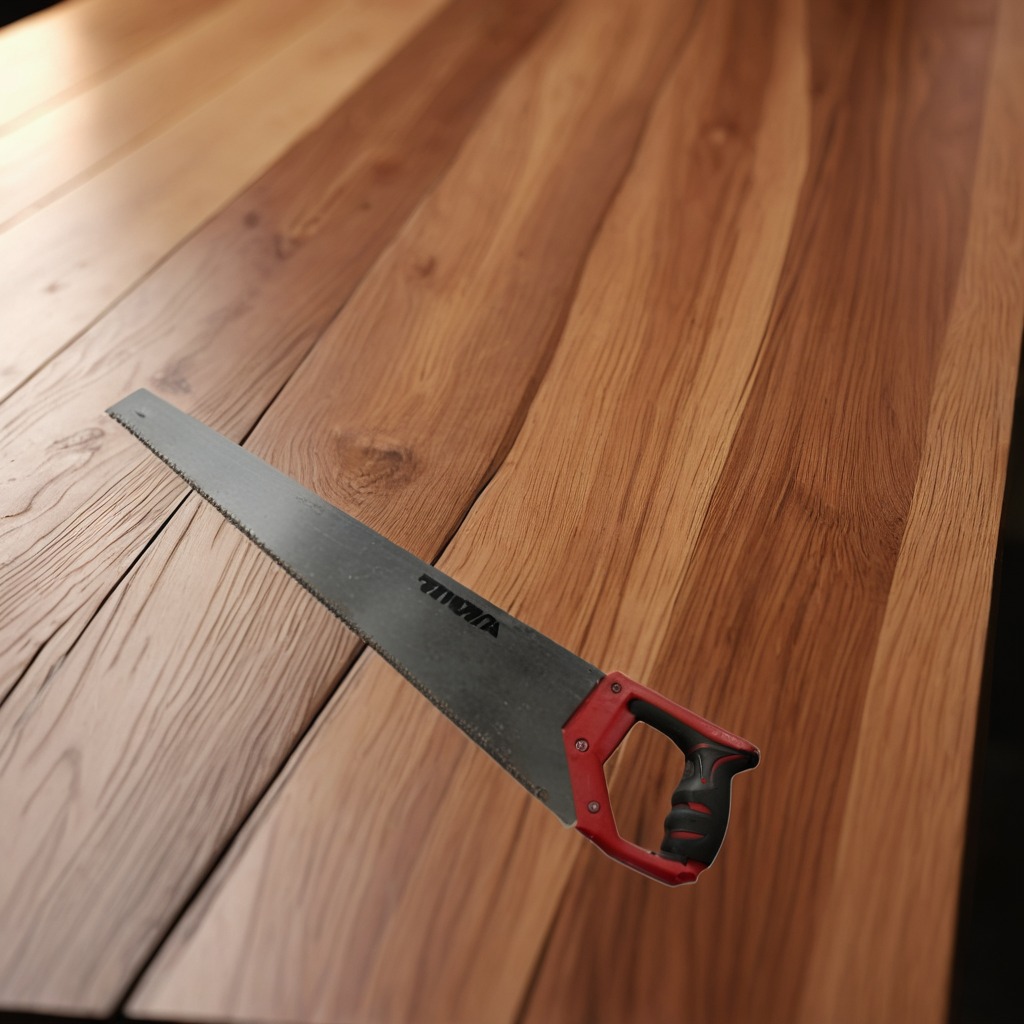
A metal saw is lying on a wooden table in a carpentry studio with rich wood textures and side lighting.